Question: (Also posted this on the eBay Dev Forums, but it has low volume and is very slow)
I'm trying to build my first call to eBay's API. I am using Postman Chrome App, but have also tried the Python Requests library, with the same problem in each.
No matter what I send, I just get back an HTTP 202 code with an empty body, instead of the XML response I am expecting. This happens with either the sandbox or the production endpoint. Doesn't matter if I use correct or incorrect credentials, or a valid or invalid API call name.
Screenshot of building the call in Postman:

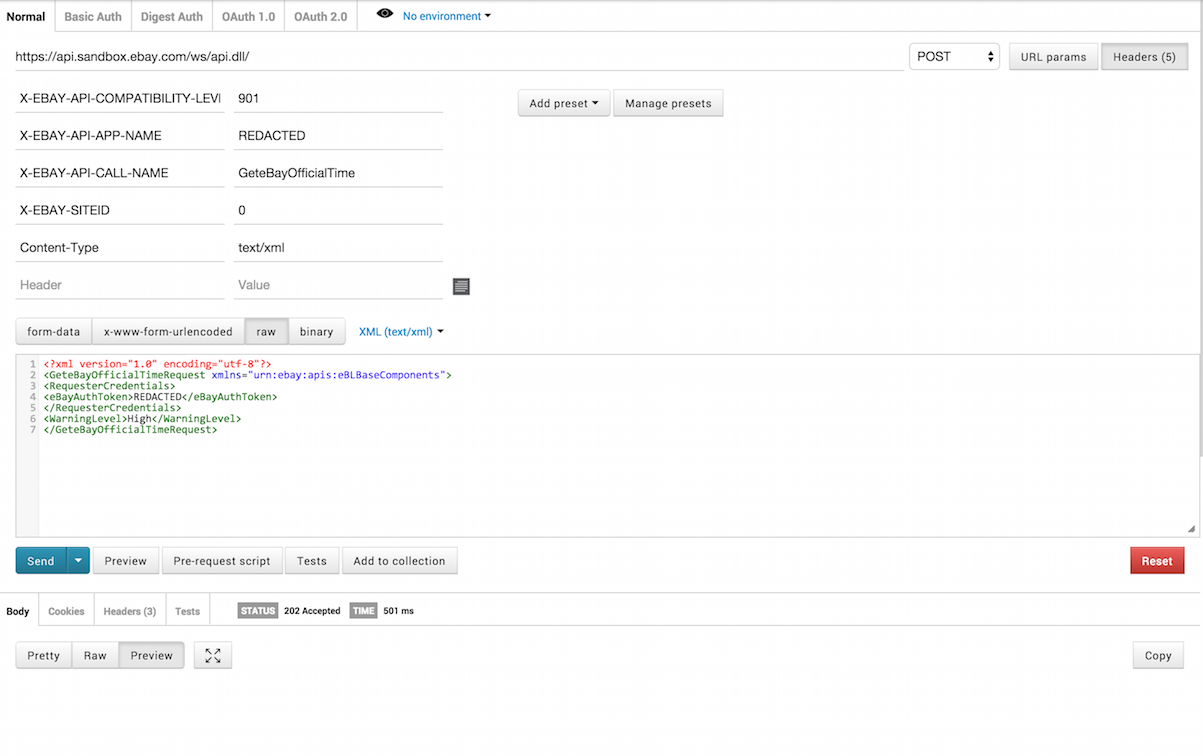
Answer: Finally heard back from eBay Support.
The problem is the trailing slash on the endpoint. Any kind of trailing slash will cause a generic 202 response. Removing it fixed the problem.